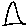
Label: triangle